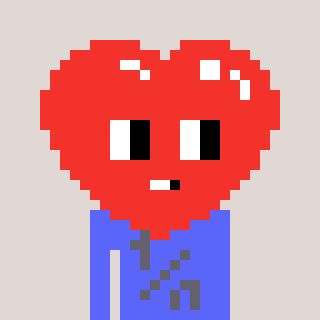
a pixel art character with square red glasses, a heart-shaped head and a purple-colored body on a warm background